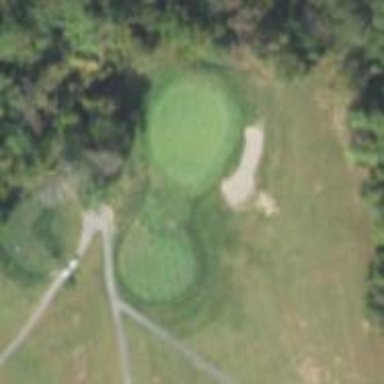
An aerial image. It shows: Golf hole.